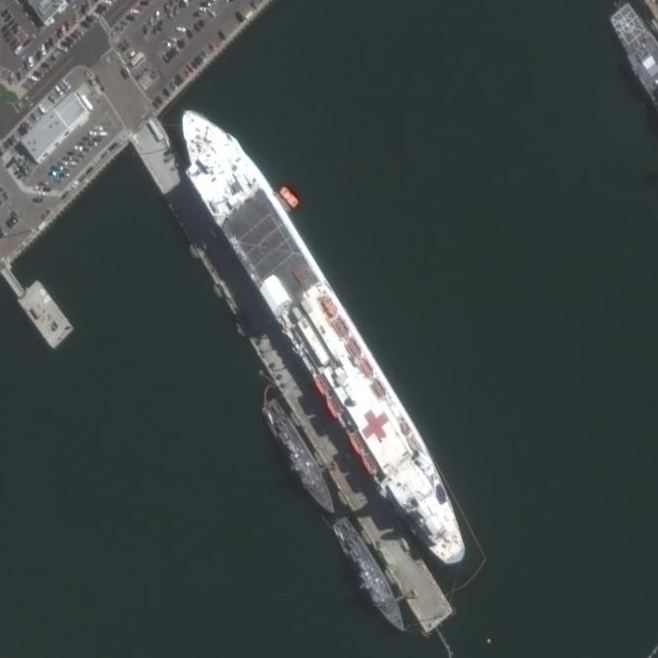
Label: Medical_ship